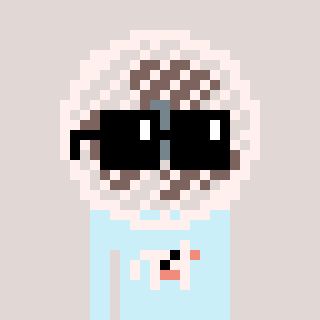
a pixel art character with square black sunglasses, a fan-shaped head and a cold-colored body on a warm background